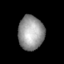
Tissue: skin
Cell type: Epithelial cells
Senescence score: 0.9181
Nuclear area (px): 856
Mean DAPI intensity: 151.71